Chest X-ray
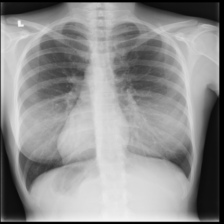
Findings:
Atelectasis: negative
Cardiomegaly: negative
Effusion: negative
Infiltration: negative
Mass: negative
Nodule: negative
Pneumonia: negative
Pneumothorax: negative
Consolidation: negative
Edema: negative
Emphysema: negative
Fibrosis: negative
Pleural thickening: negative
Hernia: negative